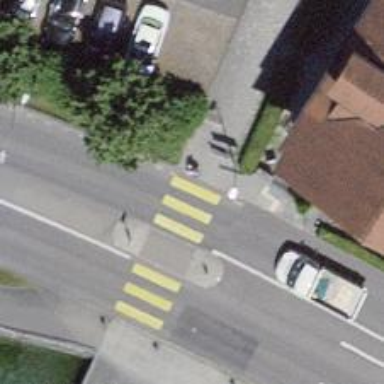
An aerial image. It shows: Bollard barrier.